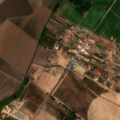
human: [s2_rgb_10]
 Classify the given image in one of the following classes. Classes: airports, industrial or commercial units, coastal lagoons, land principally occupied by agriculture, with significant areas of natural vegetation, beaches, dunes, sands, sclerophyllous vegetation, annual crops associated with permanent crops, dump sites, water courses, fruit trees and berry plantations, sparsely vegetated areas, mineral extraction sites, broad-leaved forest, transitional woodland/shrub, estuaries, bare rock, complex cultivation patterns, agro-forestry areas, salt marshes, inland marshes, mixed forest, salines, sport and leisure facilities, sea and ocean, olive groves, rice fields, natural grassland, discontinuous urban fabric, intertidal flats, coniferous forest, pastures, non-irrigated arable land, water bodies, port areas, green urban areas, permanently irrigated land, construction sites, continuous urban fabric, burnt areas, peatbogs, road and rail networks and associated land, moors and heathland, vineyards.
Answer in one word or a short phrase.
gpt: permanently irrigated land, rice fields, complex cultivation patterns